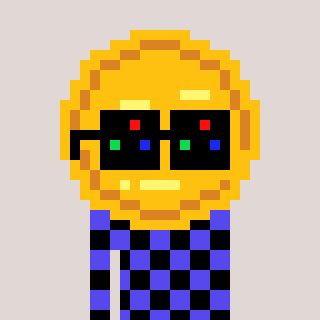
a pixel art character with square black sunglasses, a medal-shaped head and a computerblue-colored body on a warm background